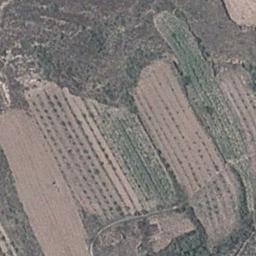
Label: terrace